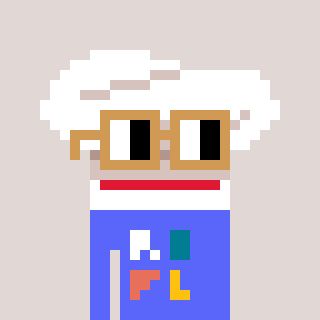
a pixel art character with square brown glasses, a chef hat-shaped head and a purple-colored body on a warm background